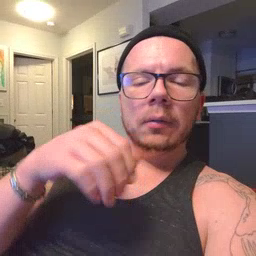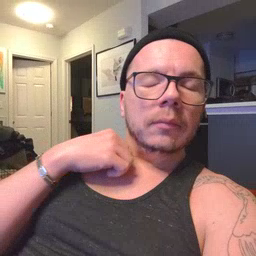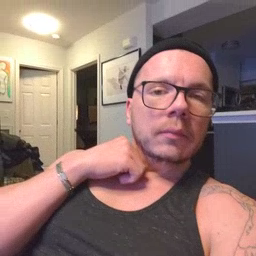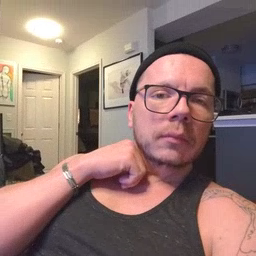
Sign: night